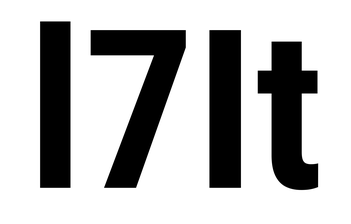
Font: Roboto_Condensed_Bold